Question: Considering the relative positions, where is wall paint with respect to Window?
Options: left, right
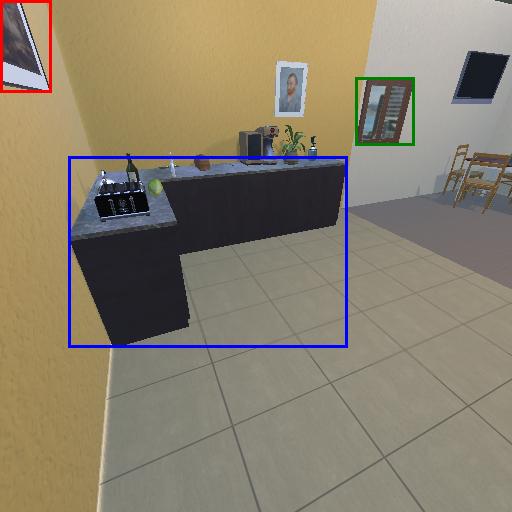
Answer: left